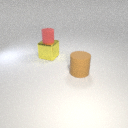
large yellow metal cube to the left of large brown rubber cylinder